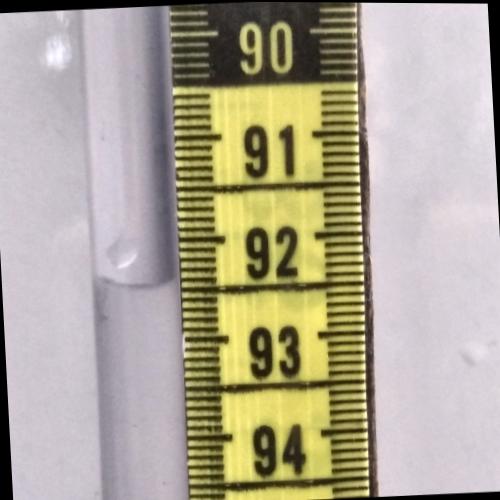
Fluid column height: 92.4 cm